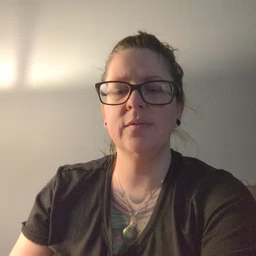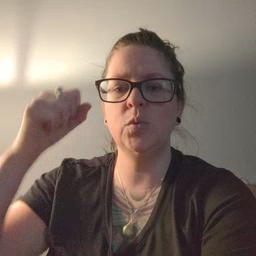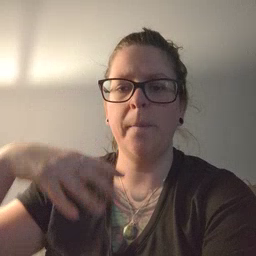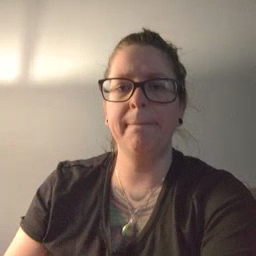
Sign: drop